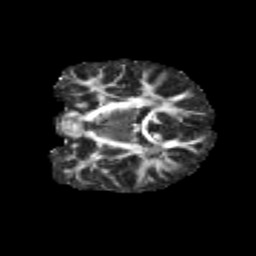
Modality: FA
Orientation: coronal
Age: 9
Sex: male
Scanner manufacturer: siemens
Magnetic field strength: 3 T
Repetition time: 3.8 s
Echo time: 0.07 s